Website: home-depot
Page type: payment
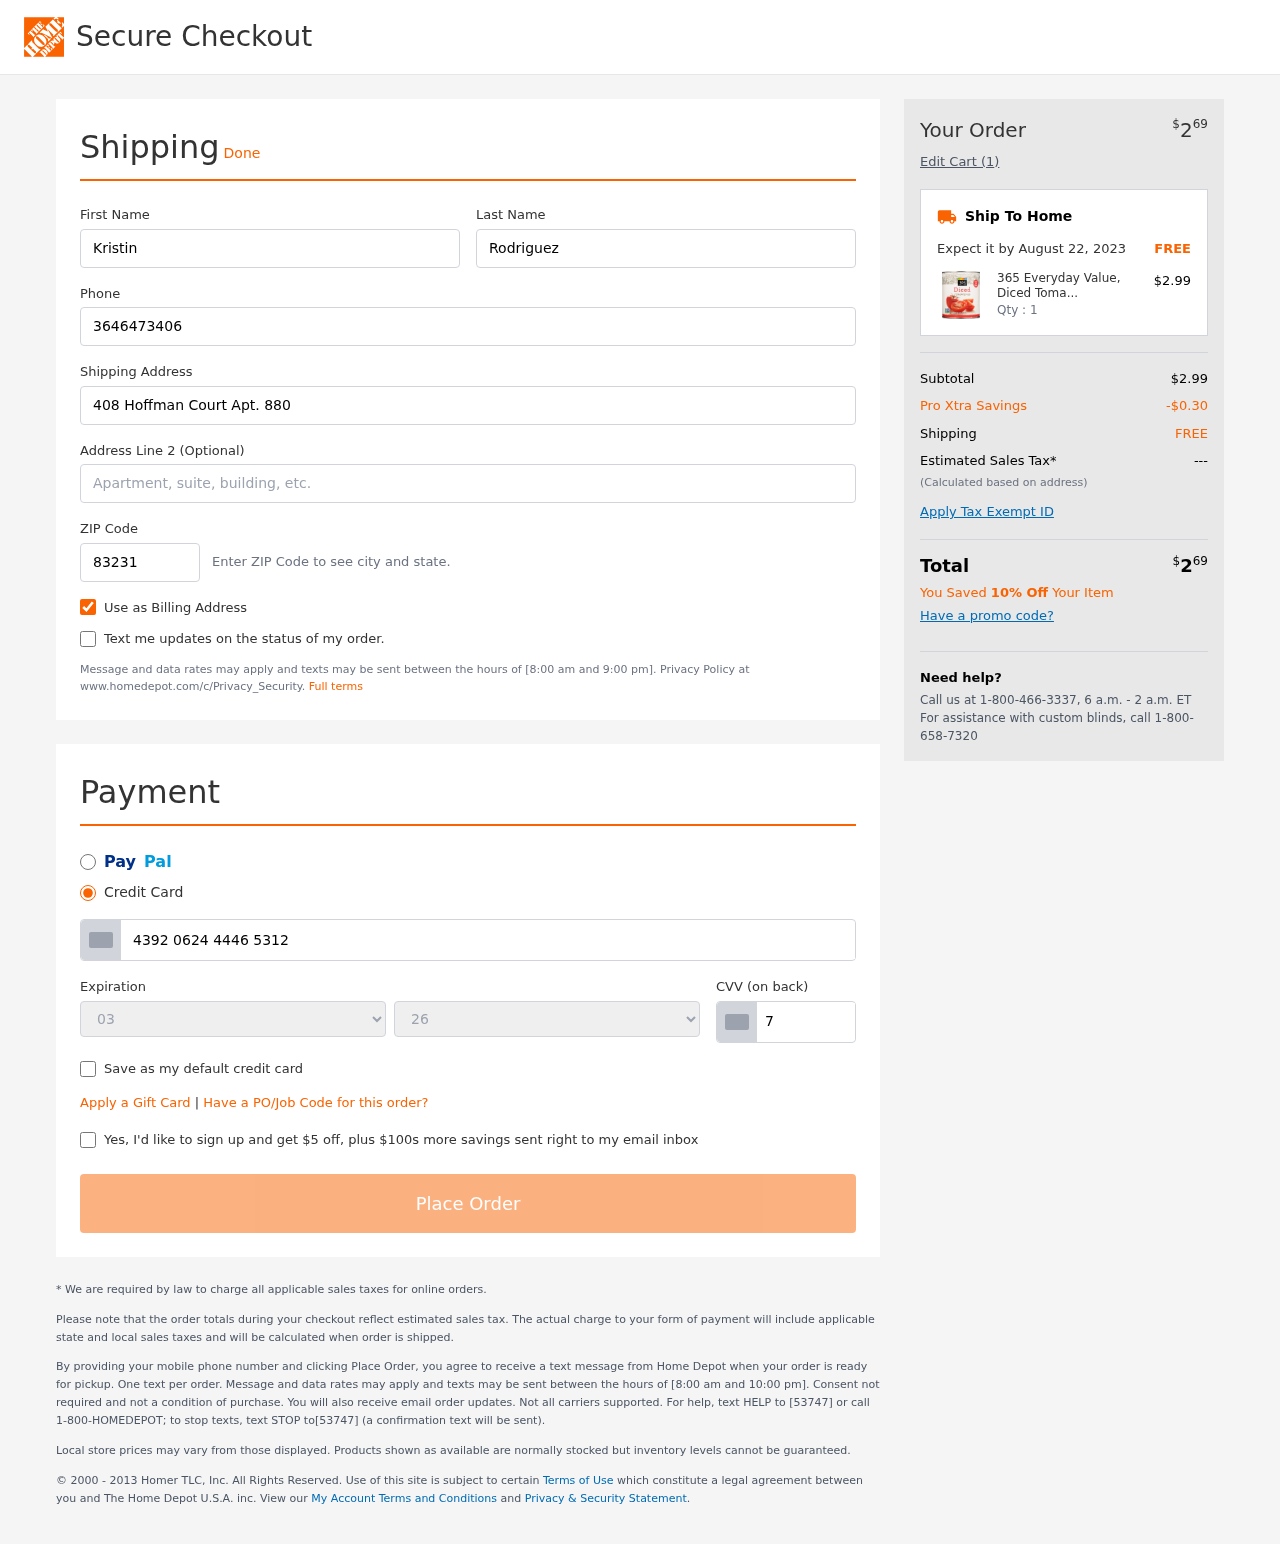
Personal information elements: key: PII_CARD_CVV
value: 792
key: PII_CARD_EXPIRY_MONTH
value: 03
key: PII_CARD_EXPIRY_YEAR
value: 26
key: PII_CARD_NUMBER
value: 4392 0624 4446 5312
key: PII_FIRSTNAME
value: Kristin
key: PII_LASTNAME
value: Rodriguez
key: PII_PHONE
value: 3646473406
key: PII_POSTCODE
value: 83231
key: PII_STREET
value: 408 Hoffman Court Apt. 880
Product elements: key: PRODUCT1_NAME
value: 365 Everyday Value, Diced Tomatoes, 28 oz
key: PRODUCT1_PRICE
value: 2.99
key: PRODUCT1_QUANTITY
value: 1
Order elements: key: ORDER_TOTAL
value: $269
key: ORDER_NUM_ITEMS
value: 1
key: ORDER_DELIVERY_DATE
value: August 22, 2023
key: ORDER_SUBTOTAL
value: $2.99
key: ORDER_DISCOUNT
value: -$0.30
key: ORDER_SHIPPING_COST
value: FREE